Field crop: maize
Growth stage: 2
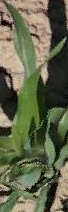
Species: maize